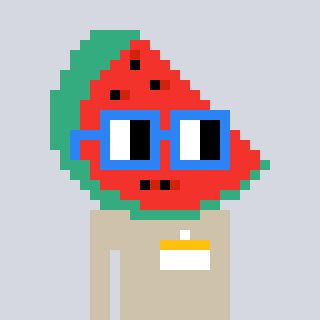
a pixel art character with square blue glasses, a watermelon-shaped head and a bege-colored body on a cool background